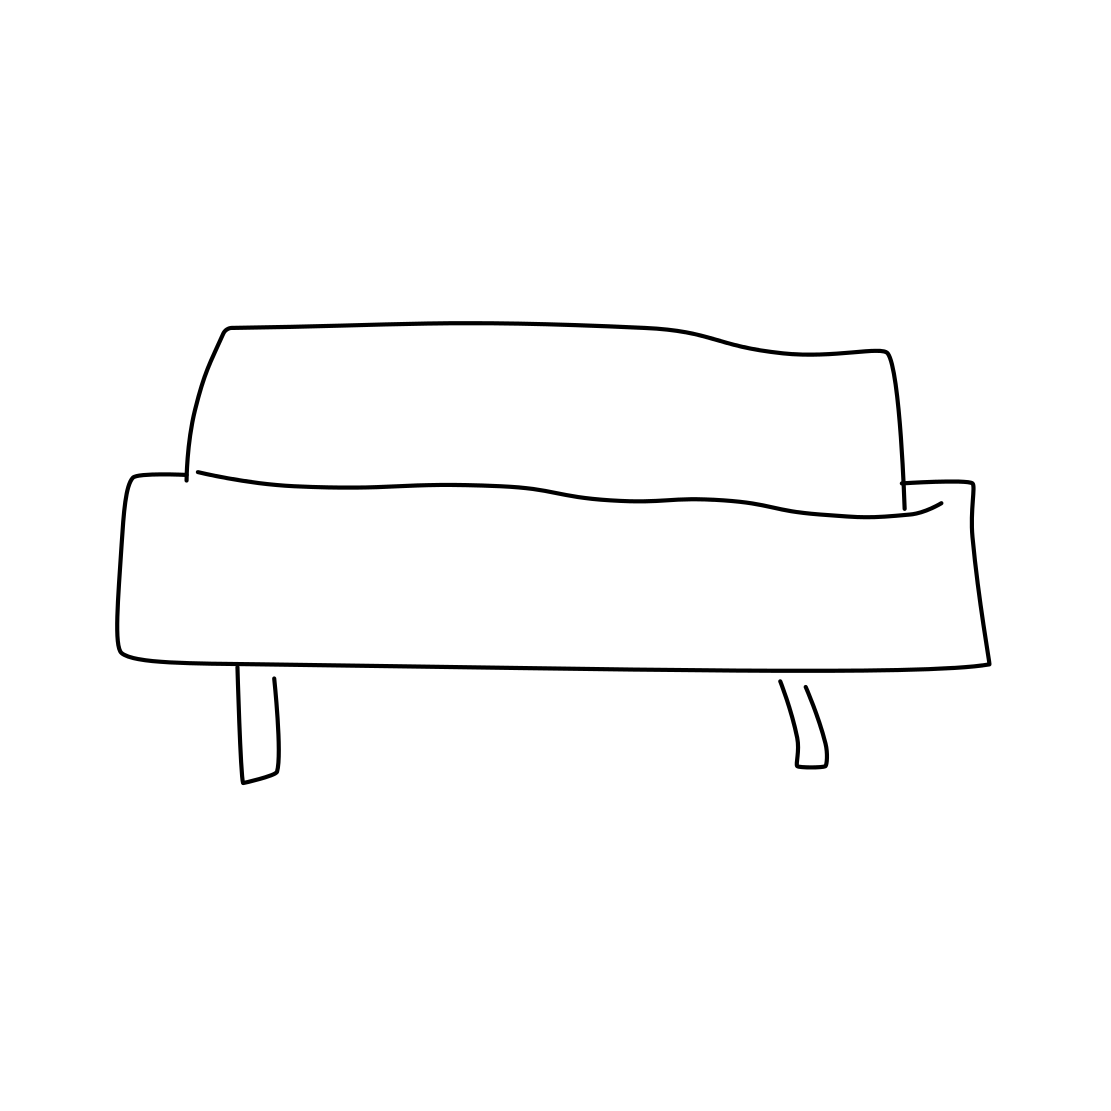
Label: couch